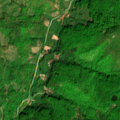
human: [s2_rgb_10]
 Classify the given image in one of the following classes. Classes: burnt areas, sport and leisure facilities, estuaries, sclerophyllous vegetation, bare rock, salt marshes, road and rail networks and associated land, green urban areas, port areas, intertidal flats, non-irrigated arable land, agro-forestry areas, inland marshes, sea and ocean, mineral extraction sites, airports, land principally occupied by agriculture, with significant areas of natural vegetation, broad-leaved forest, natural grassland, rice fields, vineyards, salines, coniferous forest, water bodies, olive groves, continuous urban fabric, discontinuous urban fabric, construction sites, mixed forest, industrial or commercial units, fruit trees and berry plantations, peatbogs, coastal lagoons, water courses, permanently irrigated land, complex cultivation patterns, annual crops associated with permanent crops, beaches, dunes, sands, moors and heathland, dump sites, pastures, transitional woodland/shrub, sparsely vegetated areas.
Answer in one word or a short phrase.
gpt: land principally occupied by agriculture, with significant areas of natural vegetation, broad-leaved forest, transitional woodland/shrub